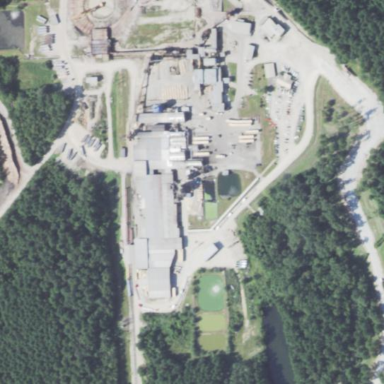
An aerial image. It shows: Industrial area with sawmill. The industrial zone includes works related to the sawmill.